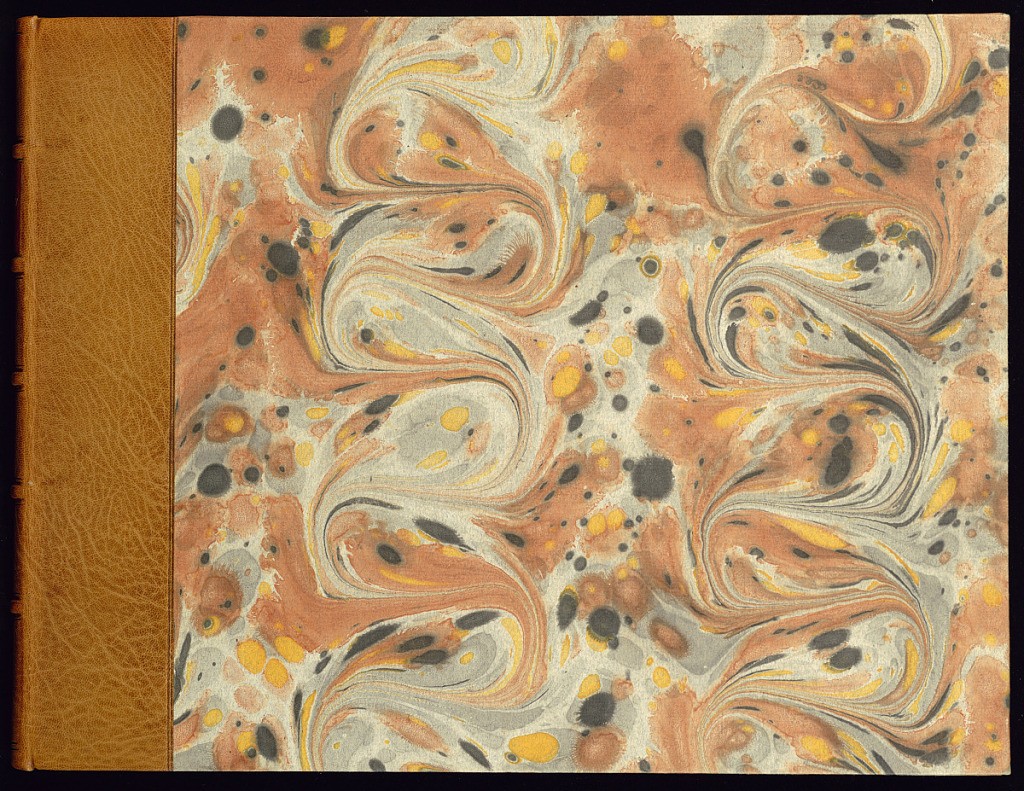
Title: Album of Hand Fan and Panel Designs
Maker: Bellay, French, active from 1734
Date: ca. 1734-49
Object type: Album
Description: Album of ornament prints - designs for hand fans / hand screens, panels, title pages and a blank cartouche - featuring rococo and chinoiserie motifs. The album contains counterproofs of some of the prints also bound within.